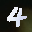
Label: 4